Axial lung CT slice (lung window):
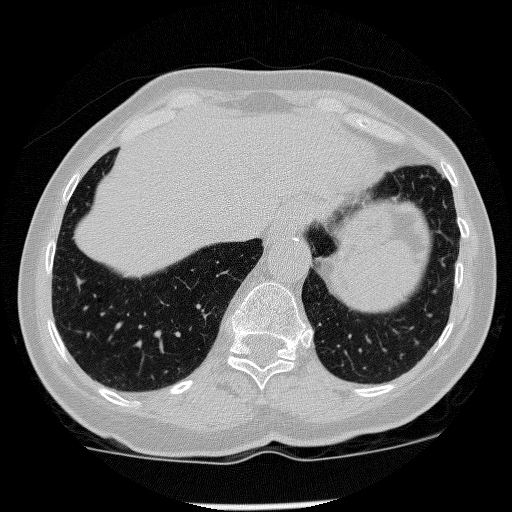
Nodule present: no